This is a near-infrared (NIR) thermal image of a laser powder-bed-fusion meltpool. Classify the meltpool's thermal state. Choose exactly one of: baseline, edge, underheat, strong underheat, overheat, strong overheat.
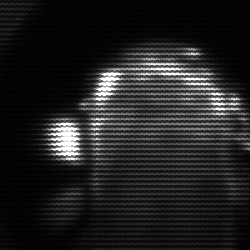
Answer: baseline